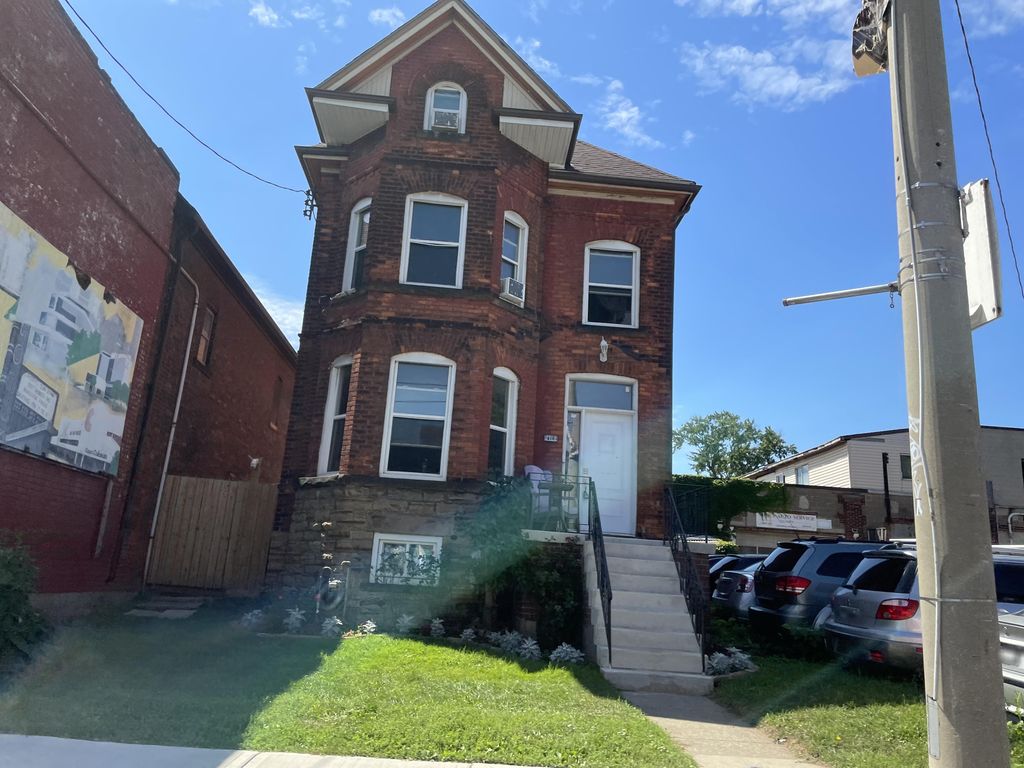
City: hamilton